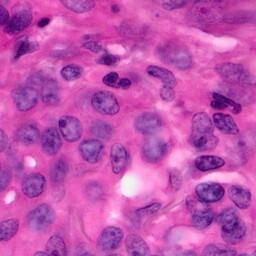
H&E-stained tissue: Pancreatic